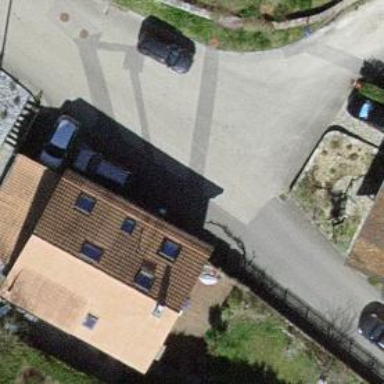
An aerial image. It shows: Smooth asphalt road in residential area.